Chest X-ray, AP view. Patient: 28 years old, sex F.
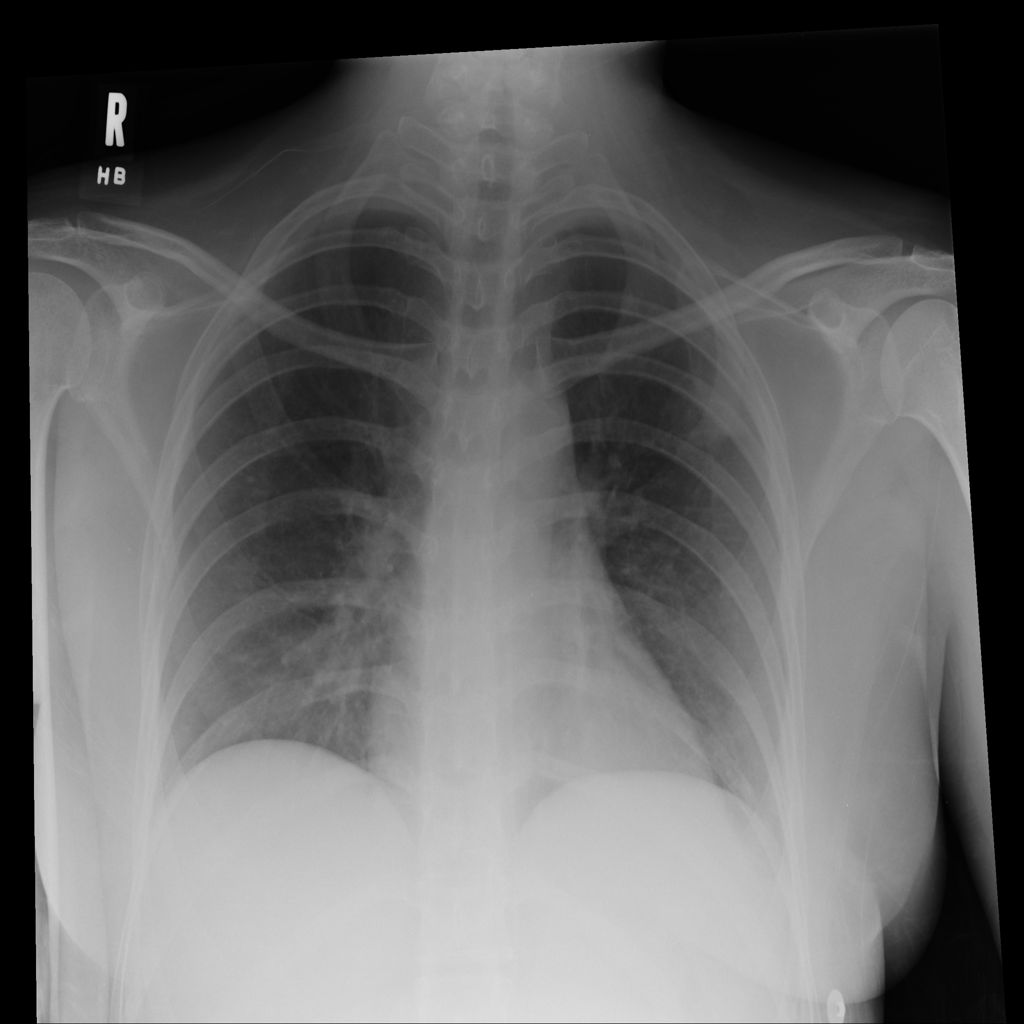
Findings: No Finding